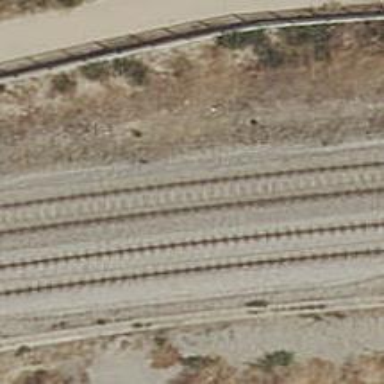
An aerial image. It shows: Railway with electrified contact lines.